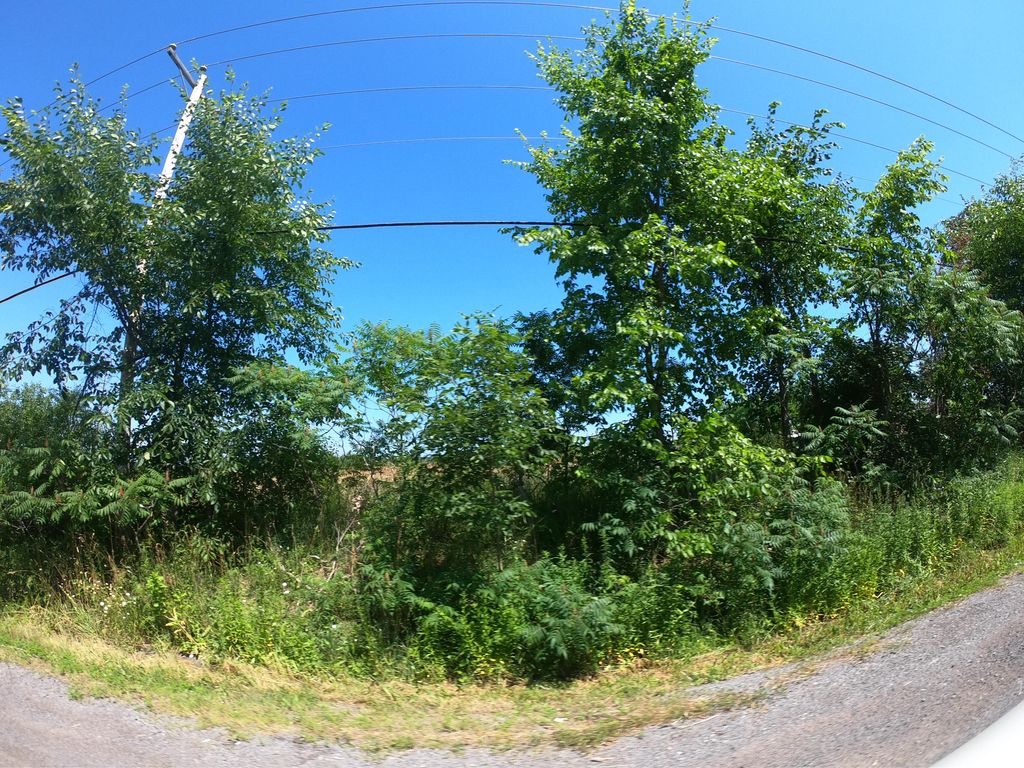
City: ottawa-gatineau